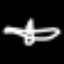
Label: airplane